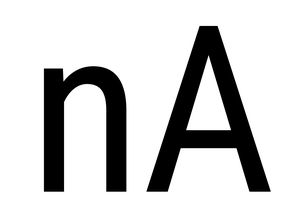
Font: Roboto_Condensed_Regular